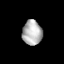
Tissue: skin
Cell type: Epithelial cells
Senescence score: 0.2861
Nuclear area (px): 470
Mean DAPI intensity: 181.536